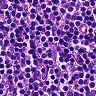
Metastatic tissue present: no